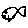
Label: fish